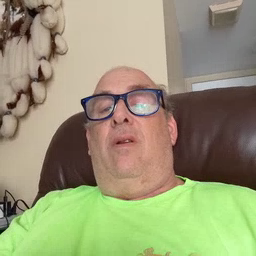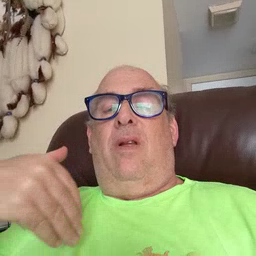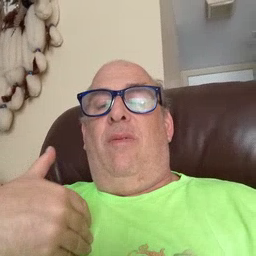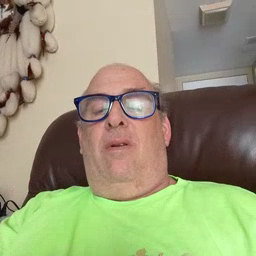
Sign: animal